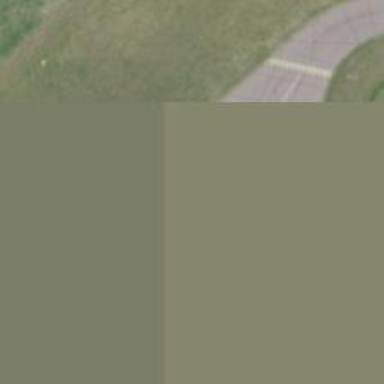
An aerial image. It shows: Image of taxiway at airport.